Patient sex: M
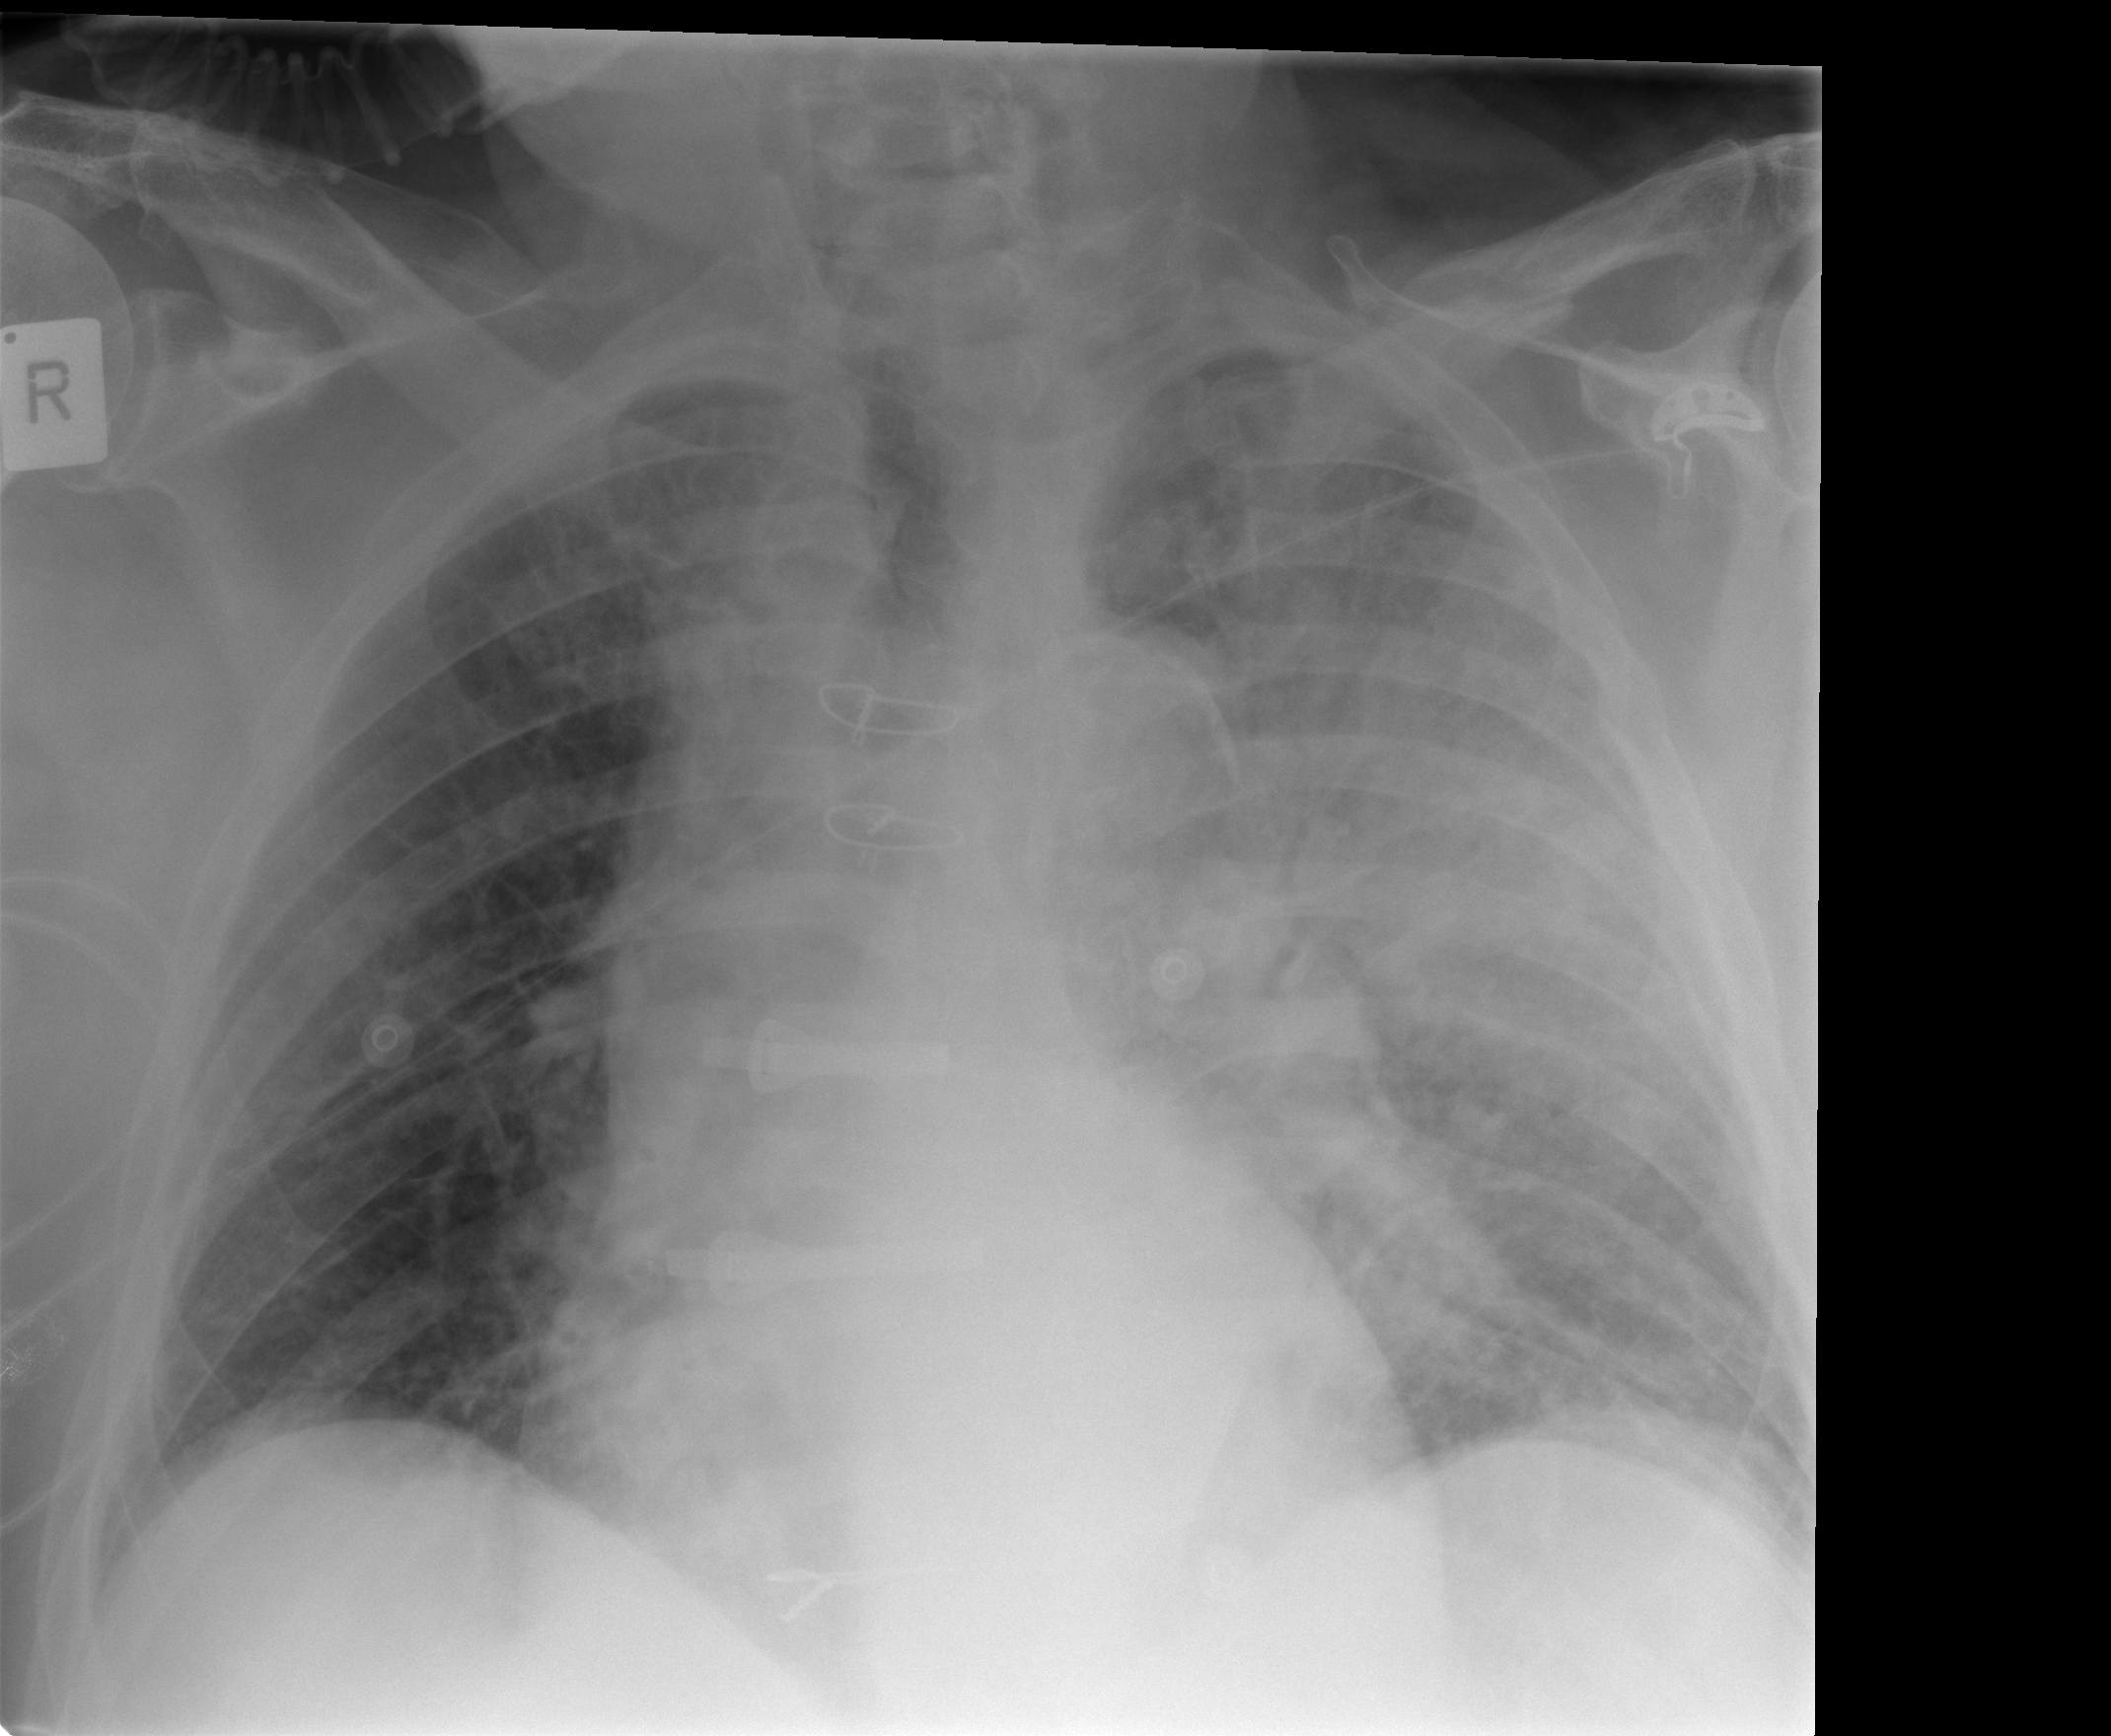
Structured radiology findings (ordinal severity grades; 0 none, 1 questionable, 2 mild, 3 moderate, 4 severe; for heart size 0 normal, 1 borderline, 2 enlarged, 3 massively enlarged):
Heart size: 2
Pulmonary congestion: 3
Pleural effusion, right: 0
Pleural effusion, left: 1
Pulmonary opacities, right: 0
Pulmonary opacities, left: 4
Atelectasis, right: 1
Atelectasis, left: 3